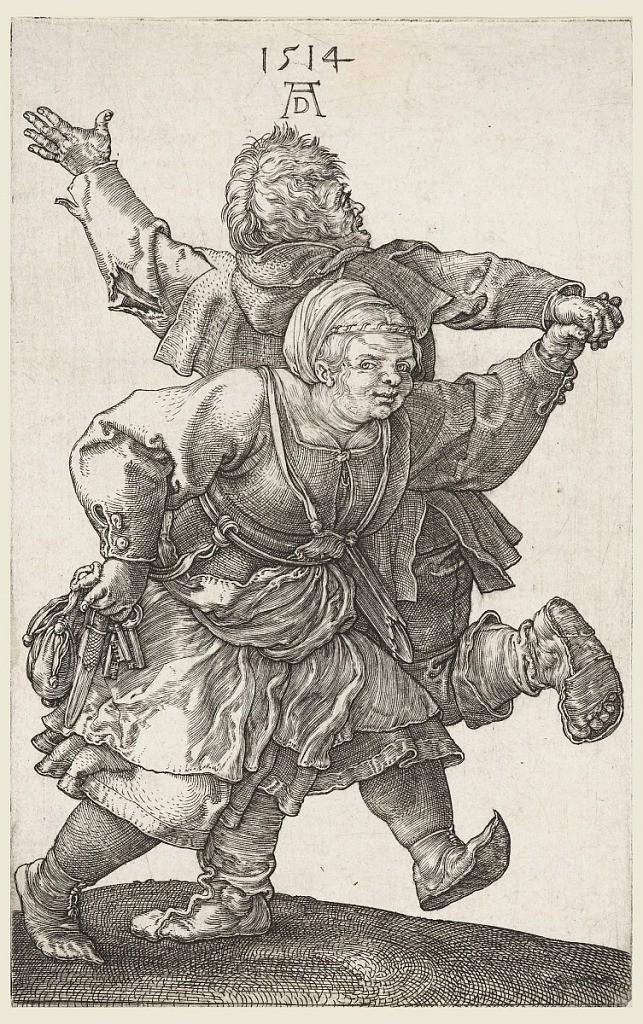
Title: The Dancing Peasants
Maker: Albrecht Dürer, German, 1471–1528
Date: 1514
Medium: Engraving on laid paper
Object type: Print
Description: Two peasants dancing. The woman, facing the spectator, moves toward the right. The man, his back turned, lifts his left hand.